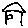
Label: house